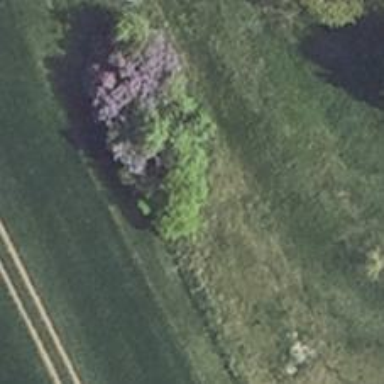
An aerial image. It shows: Row of deciduous broadleaved trees.